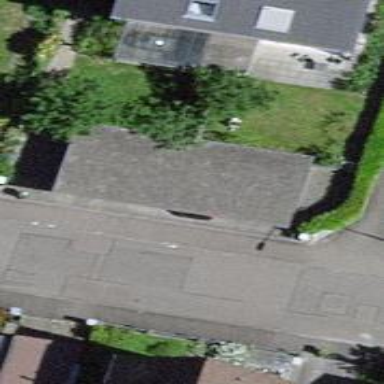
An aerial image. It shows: Carport structure.